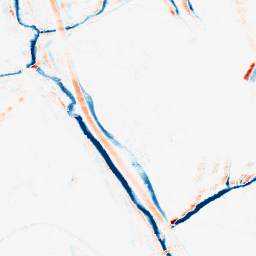
Category: morphological
Decomposition family: morphological_ellipse
Decomposition parameters: operation: average
width: 5
height: 10
Upsampling method: cubic_catmull_rom
Upsampling parameters: scale: 2
Upsampling scale: 2